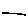
Label: line